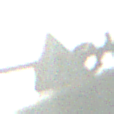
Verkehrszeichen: FussgaengerRechts
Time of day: MorningAfternoon
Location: Outdoor (Suburban)
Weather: PartlyCloudy
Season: NotSpecified
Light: Natural